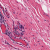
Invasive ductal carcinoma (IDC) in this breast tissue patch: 0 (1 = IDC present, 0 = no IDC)